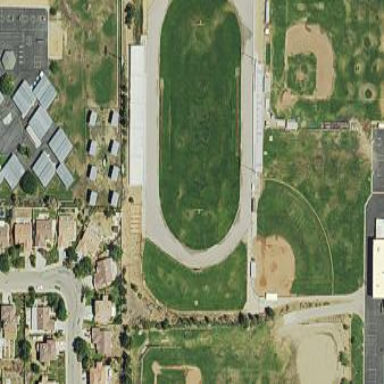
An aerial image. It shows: American football pitch for leisure and sport activities.